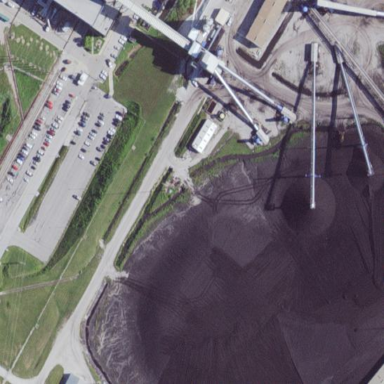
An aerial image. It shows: Heap of something man-made.